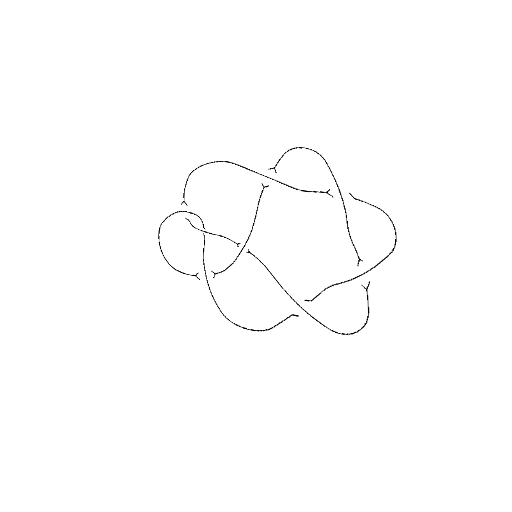
Crossing number: 8